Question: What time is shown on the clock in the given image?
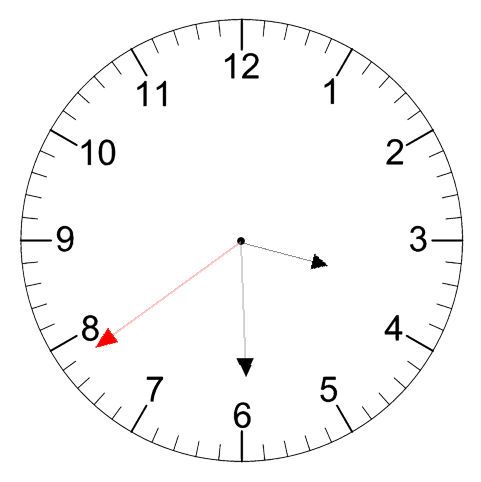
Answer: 03:29:39